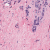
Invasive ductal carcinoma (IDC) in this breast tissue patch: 0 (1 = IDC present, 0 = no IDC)